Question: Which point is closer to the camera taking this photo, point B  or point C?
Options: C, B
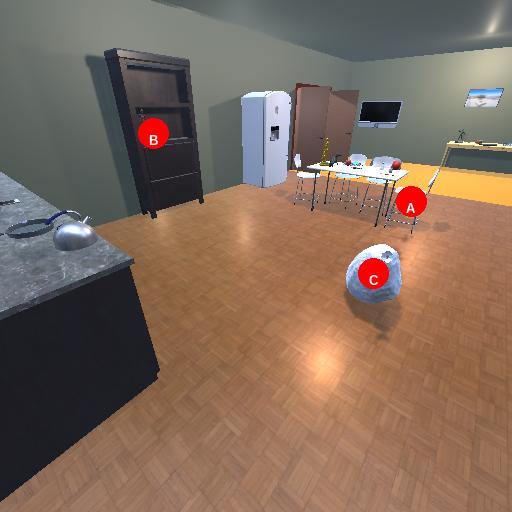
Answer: C